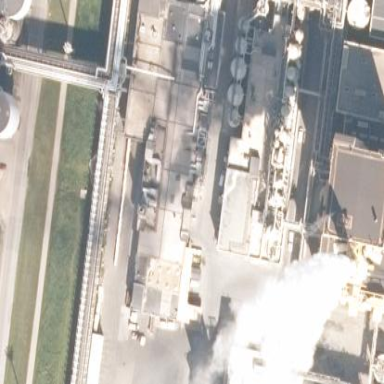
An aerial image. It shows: Industrial building.